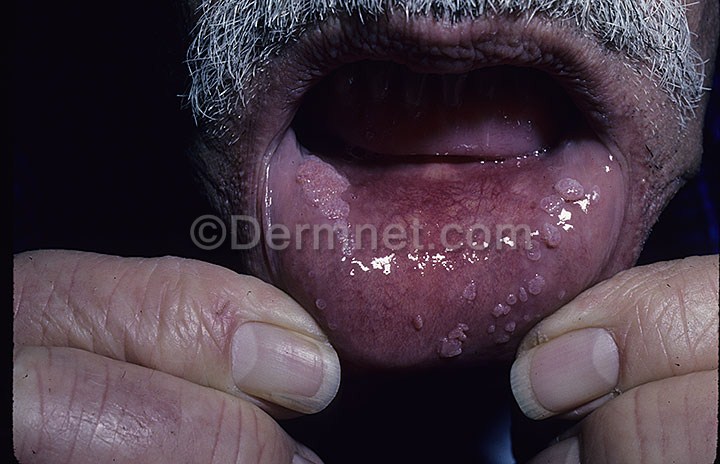
Disease: Warts Molluscum and other Viral Infections